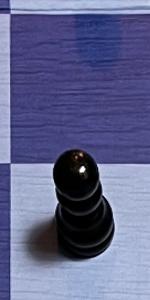
Label: Pawn_Black